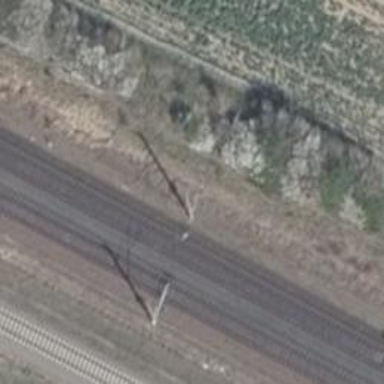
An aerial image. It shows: Railway milestone with catenary mast.